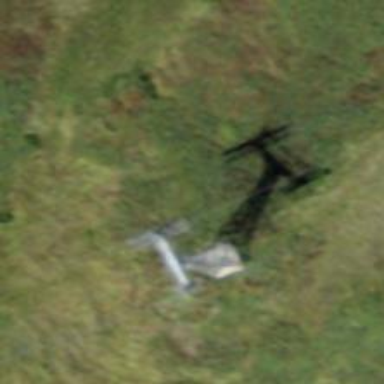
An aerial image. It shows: Pylon used for aerialway.